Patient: sex M, age 60
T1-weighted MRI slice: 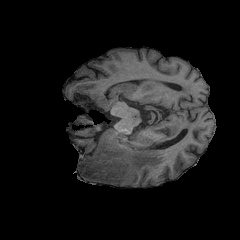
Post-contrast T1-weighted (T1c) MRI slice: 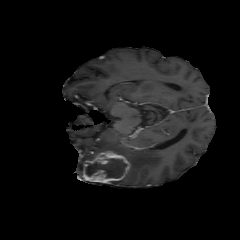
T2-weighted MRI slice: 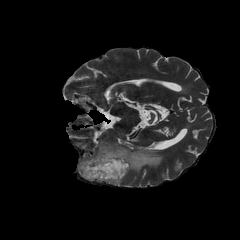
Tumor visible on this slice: yes
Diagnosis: Glioblastoma, IDH-wildtype
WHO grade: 4